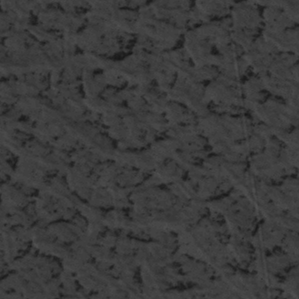
Label: frost